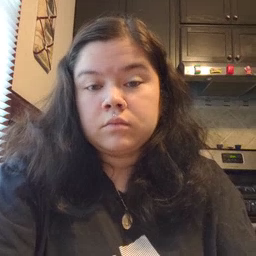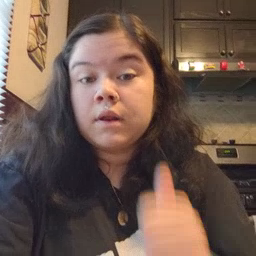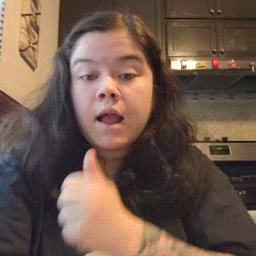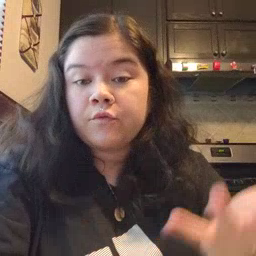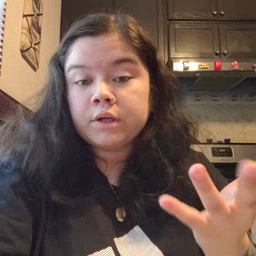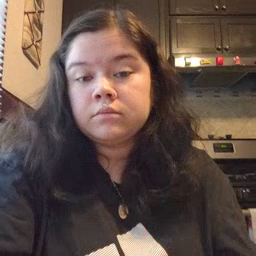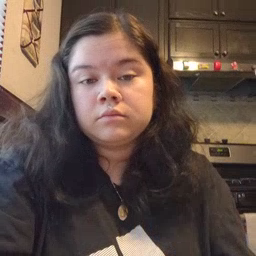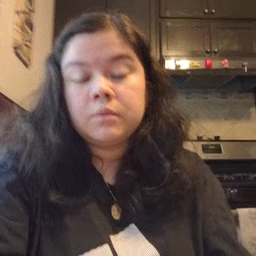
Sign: every